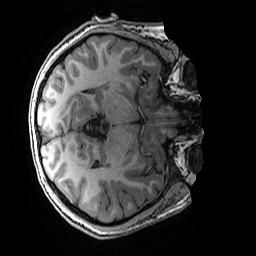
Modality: T1w
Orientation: axial
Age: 17
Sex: female
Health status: ill
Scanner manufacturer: ge
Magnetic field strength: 3 T
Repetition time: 0.007664 s
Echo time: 0.00342 s